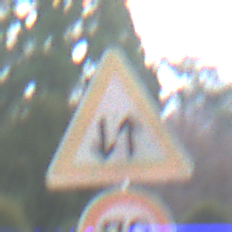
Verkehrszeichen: Gegenverkehr
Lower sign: Geschwindigkeit70
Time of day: MorningAfternoon
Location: Roofed (Urban)
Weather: PartlyCloudy
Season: NotSpecified
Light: Natural